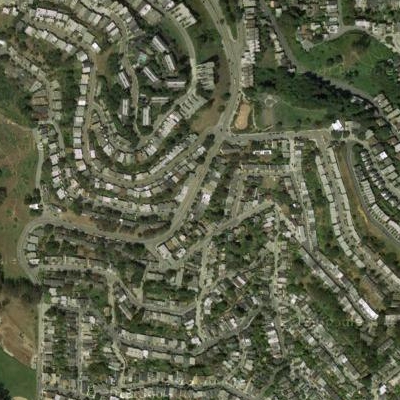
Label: Resident